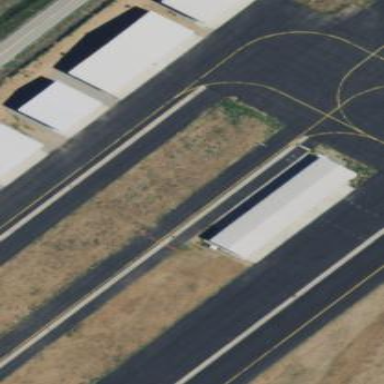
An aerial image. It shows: Hangar building at airport.